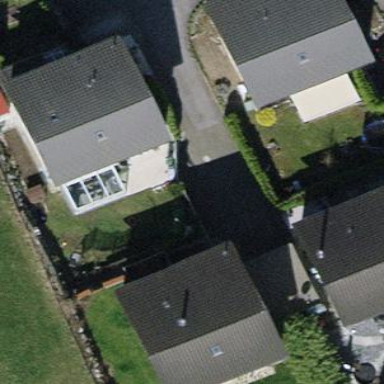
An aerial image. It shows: Detached building with gabled roof.